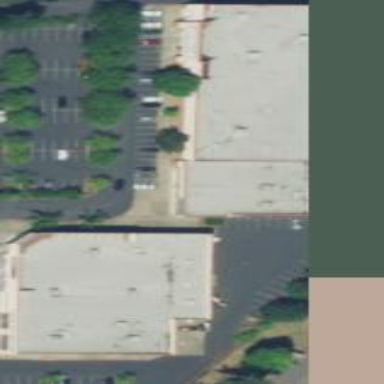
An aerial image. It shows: Building.